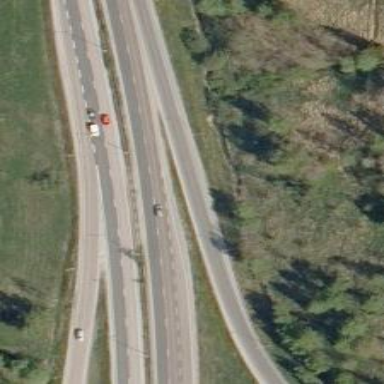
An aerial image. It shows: Asphalt trunk highway.